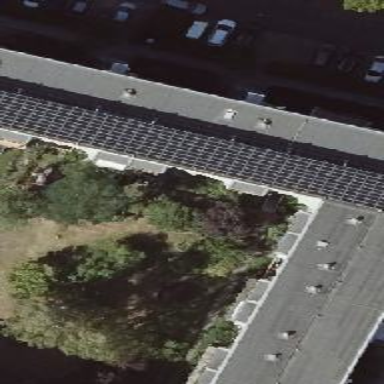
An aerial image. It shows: Building with apartments and flat roof.